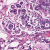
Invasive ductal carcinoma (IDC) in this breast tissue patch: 0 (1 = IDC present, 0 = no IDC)